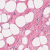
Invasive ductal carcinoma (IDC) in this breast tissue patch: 1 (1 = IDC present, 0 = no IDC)